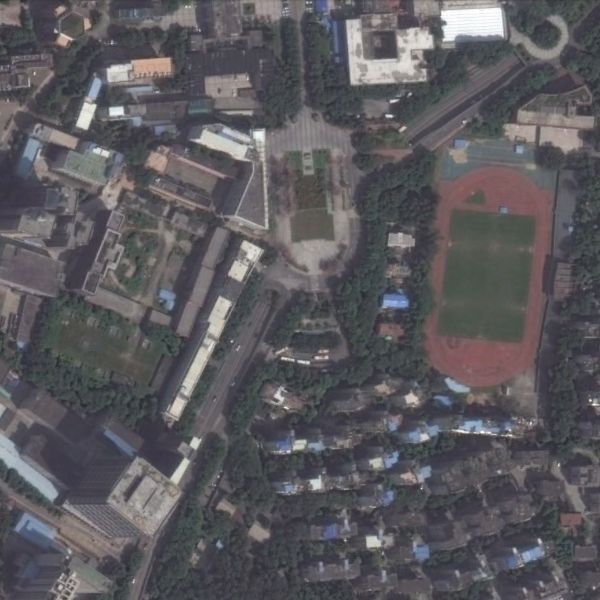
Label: School